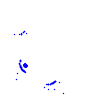
Particle: kaon